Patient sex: M
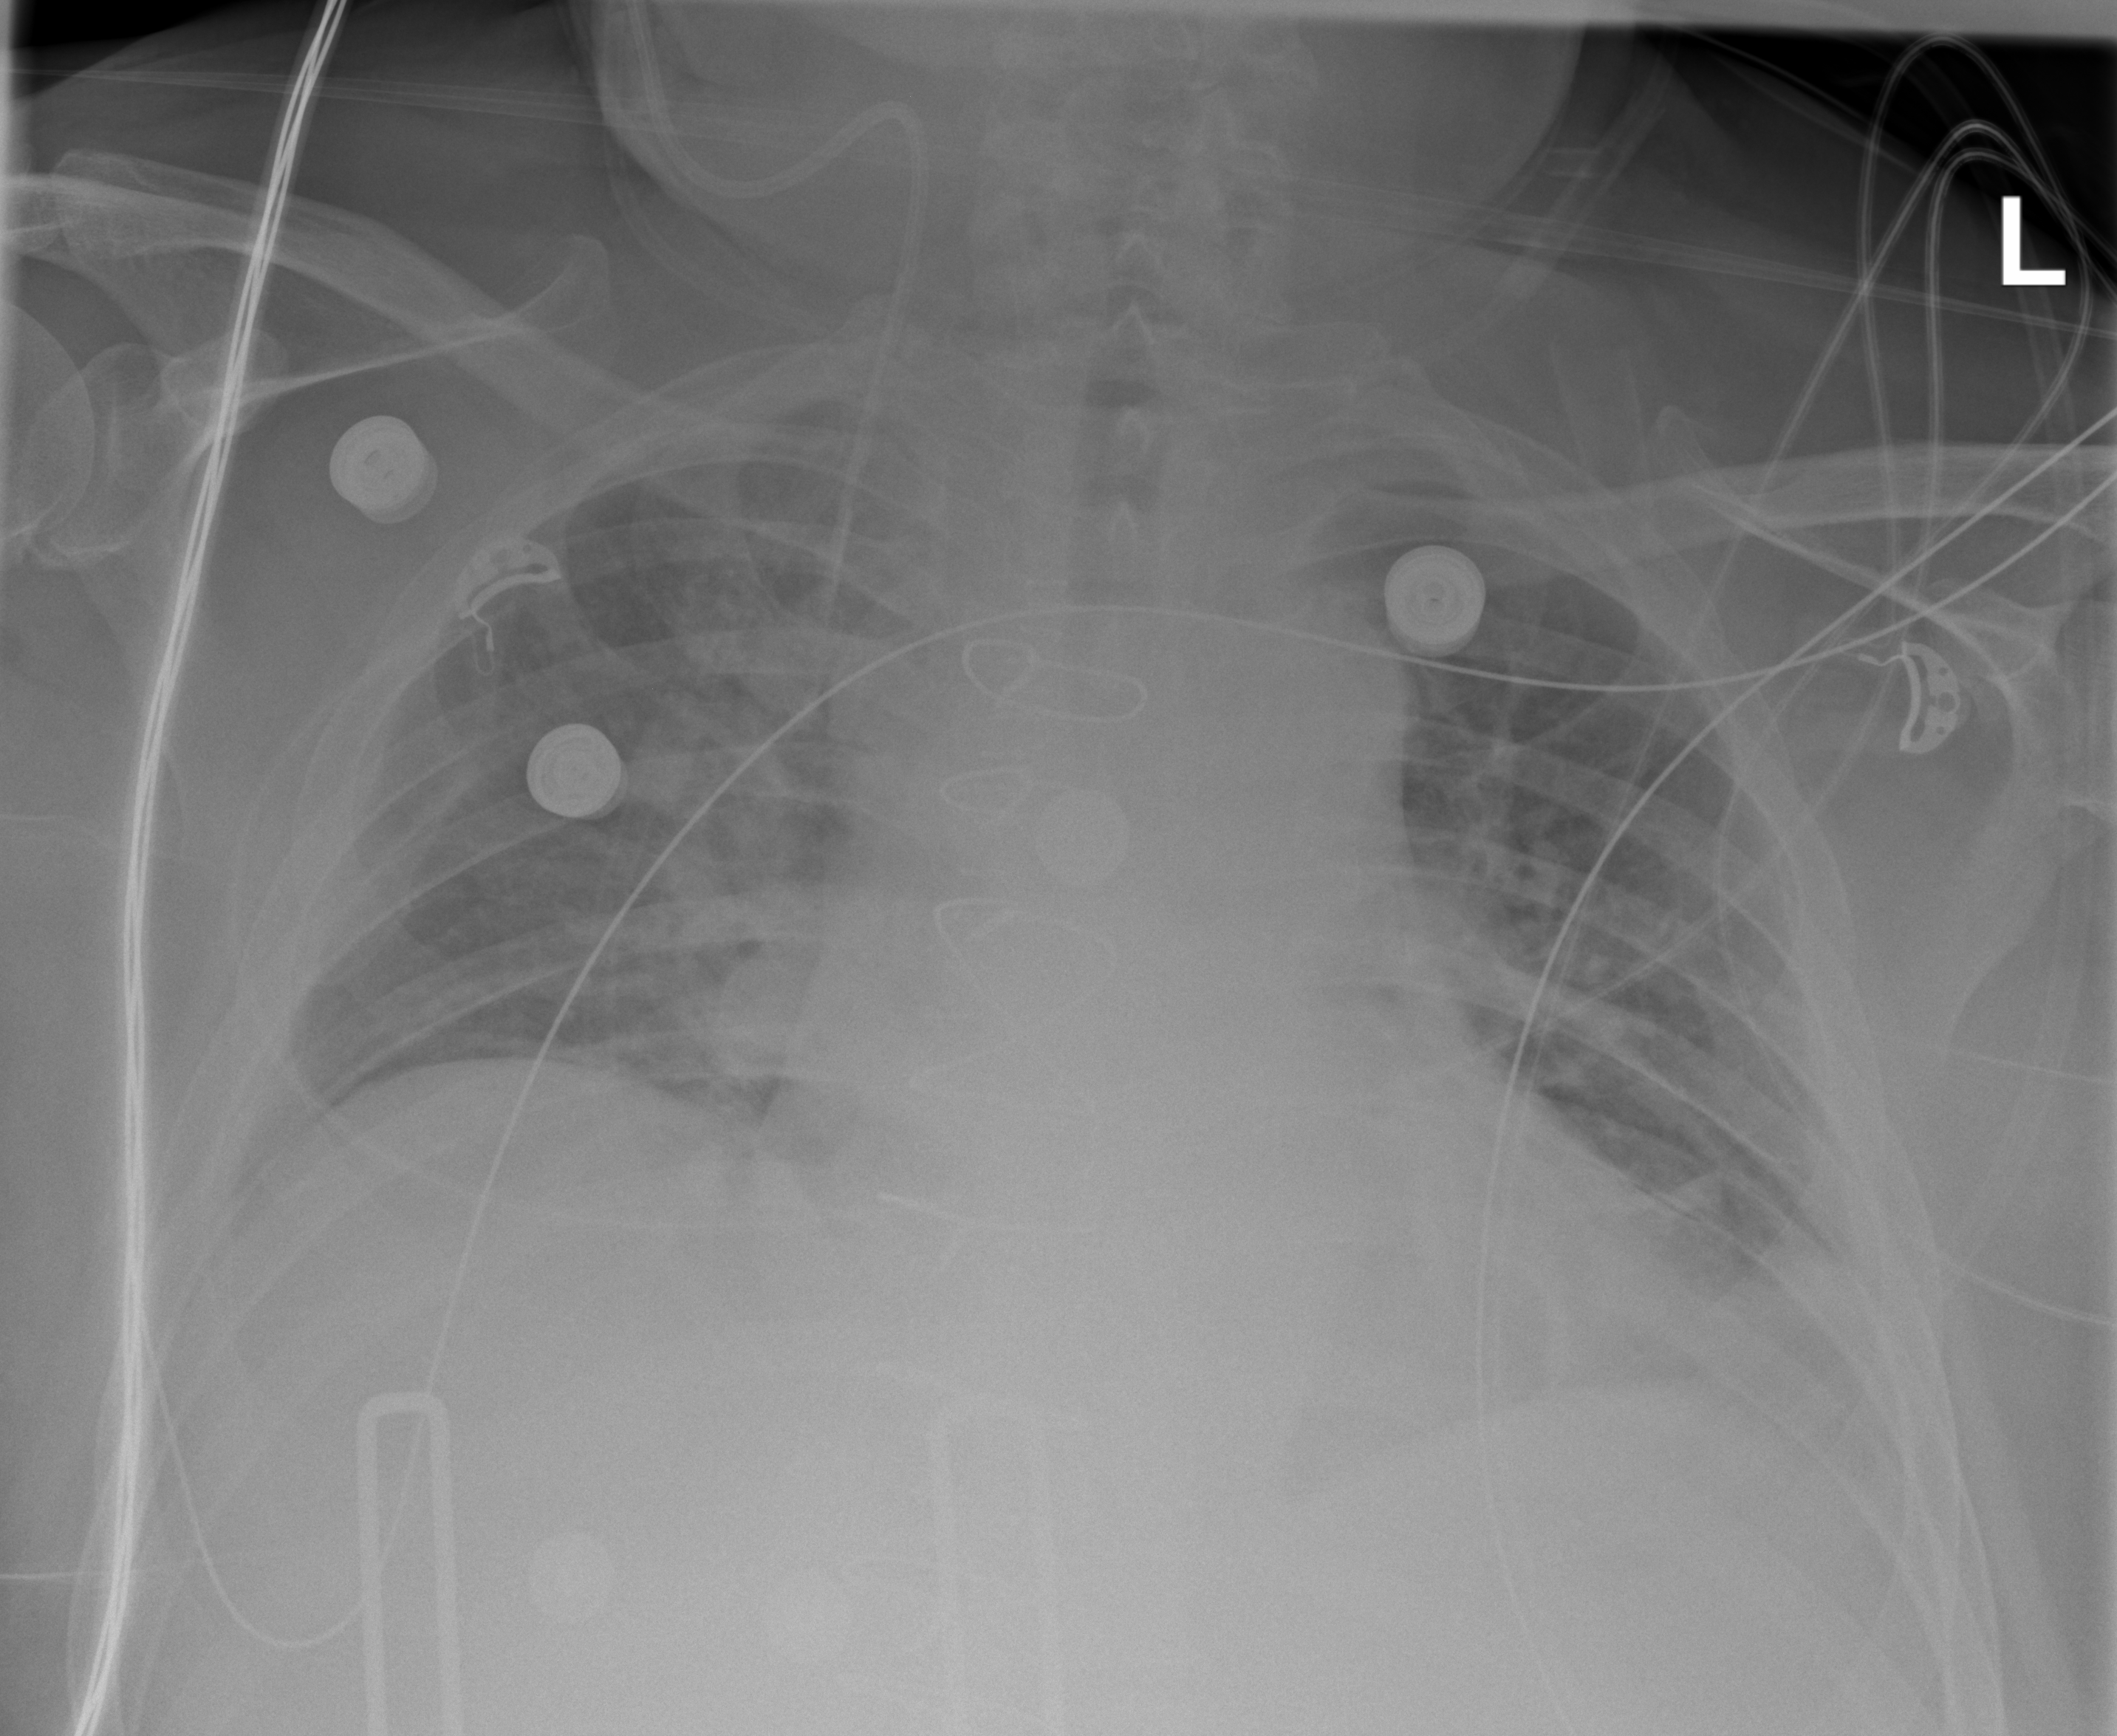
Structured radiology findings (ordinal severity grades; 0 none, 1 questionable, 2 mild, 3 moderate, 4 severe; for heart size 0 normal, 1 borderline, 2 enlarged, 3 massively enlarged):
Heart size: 2
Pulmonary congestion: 2
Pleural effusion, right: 0
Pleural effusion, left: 2
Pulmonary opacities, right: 0
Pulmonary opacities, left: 0
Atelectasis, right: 0
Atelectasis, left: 2